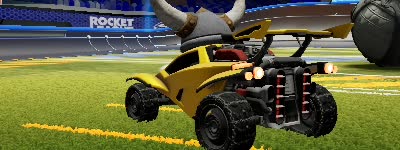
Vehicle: octane